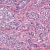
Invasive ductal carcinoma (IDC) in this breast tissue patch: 1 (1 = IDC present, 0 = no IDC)